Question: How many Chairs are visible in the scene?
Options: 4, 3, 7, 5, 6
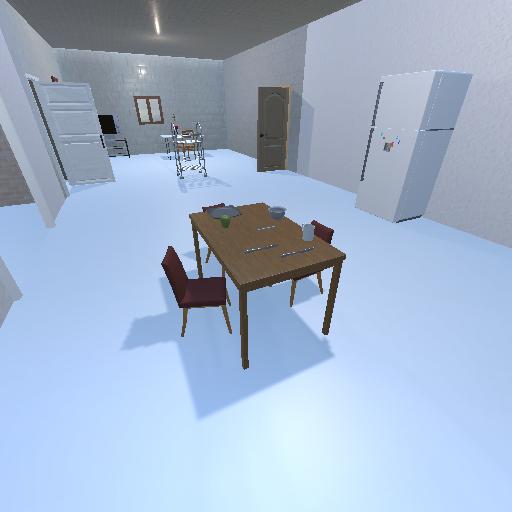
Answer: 4